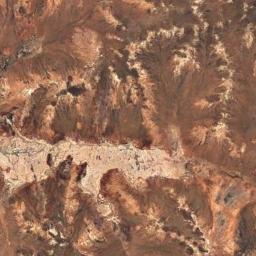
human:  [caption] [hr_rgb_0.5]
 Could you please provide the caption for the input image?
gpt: The desert has yellow sand and orange soil and the desert terrain is rugged .

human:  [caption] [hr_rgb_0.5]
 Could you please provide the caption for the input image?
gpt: This is a orange desert with brown gullys .

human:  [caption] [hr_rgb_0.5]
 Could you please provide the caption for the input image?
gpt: The desert is on the hill full of yellow sand .

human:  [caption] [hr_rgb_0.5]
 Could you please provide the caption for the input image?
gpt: There are many lines in the desert .

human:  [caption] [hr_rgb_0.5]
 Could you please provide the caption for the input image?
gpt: A brown desert with some white ridges .